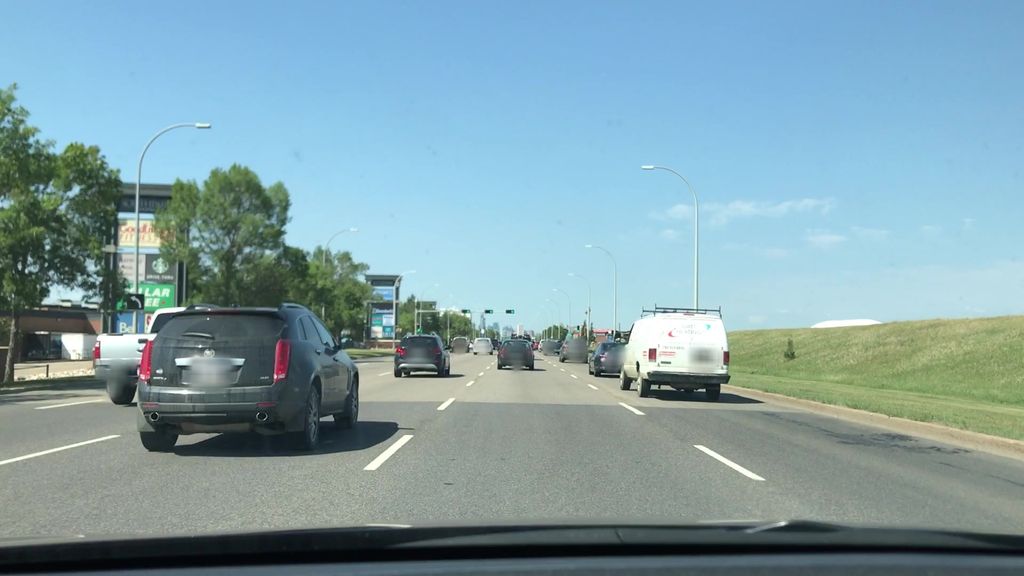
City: edmonton